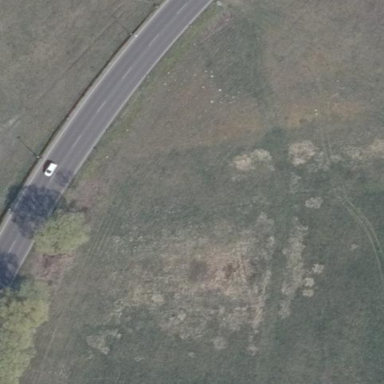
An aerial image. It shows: Area covered with grass.